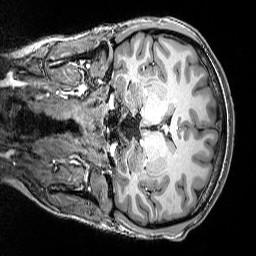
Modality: T1w
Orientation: coronal
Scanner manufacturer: siemens
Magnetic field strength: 3 T
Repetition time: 2.5 s
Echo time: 0.00343 s